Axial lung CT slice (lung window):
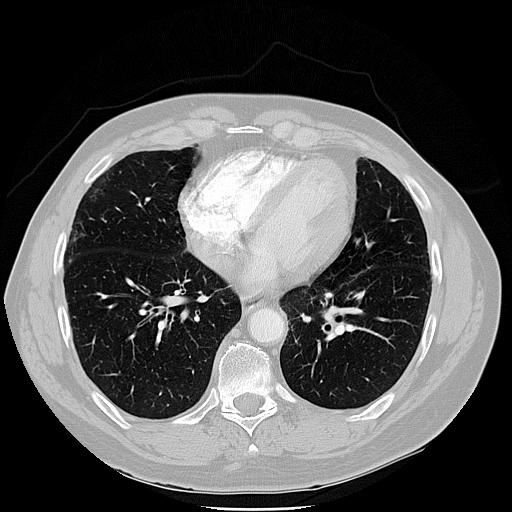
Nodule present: no